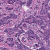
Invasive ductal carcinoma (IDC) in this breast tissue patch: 1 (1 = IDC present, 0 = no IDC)